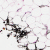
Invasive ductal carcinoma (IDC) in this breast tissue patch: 0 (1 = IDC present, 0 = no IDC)